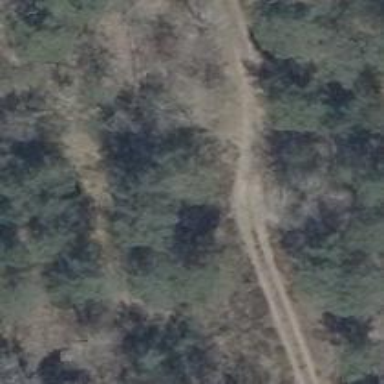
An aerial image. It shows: Dirt track road with grade3 tracktype.